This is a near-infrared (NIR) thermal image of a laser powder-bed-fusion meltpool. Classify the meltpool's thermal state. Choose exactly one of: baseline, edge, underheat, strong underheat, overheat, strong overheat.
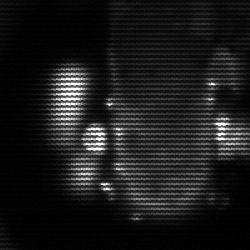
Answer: strong underheat